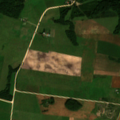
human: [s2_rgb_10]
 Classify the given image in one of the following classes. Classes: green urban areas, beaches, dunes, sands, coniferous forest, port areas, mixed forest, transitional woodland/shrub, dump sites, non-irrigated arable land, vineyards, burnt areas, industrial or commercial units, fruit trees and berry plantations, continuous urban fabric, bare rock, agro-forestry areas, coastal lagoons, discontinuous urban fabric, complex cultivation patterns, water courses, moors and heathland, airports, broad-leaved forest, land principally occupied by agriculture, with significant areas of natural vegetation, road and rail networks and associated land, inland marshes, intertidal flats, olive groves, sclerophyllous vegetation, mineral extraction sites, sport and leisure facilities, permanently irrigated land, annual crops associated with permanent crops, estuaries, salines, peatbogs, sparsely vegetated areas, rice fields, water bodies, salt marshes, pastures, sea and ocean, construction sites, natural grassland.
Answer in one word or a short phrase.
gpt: non-irrigated arable land, pastures, complex cultivation patterns, land principally occupied by agriculture, with significant areas of natural vegetation, broad-leaved forest